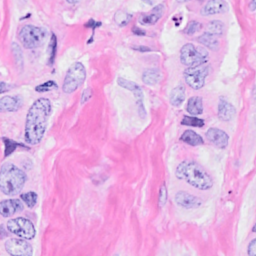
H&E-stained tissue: Breast